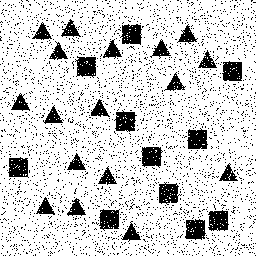
Squares: 11
Triangles: 17
Stars: 0
Total shapes: 28